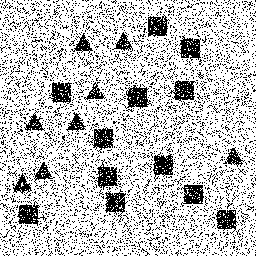
Squares: 12
Triangles: 8
Stars: 0
Total shapes: 20